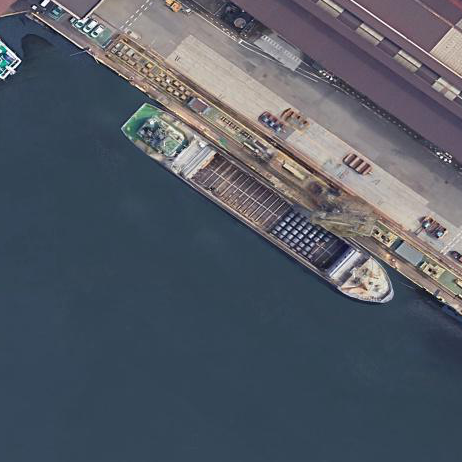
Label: Cargo_ship